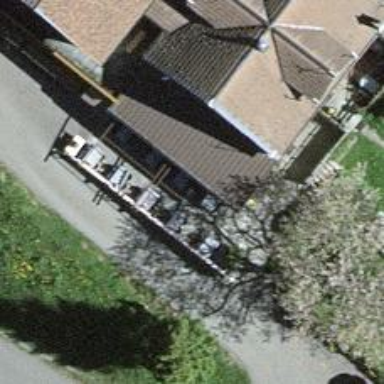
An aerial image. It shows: Restaurant.